Question: I have 2 table(s) which table name is cats and products.
and I wish to join both of them and the result shown as below:
by the way the SQL I code it is
'''
SELECT *
FROM 'cats' c join products p ON p.cat_id=c.id
where c.cat_name = 'FFVII'
'''
cat and products join table answer

So, here's the problem. I want the Id to show is with red color not the orange color. Is that anyway to solve this issue? Please check the image below and I will appreciate your solution. Thanks...
<URL>
Here the function I put on the controller page
'''
public function proCat(Request $request){
$cat = $request->cat;
$data= DB::table('products')->join('cats','cats.id','products.cat_id')
->where('cats.cat_name',$cat)->get();
dd($data);
return view('front.products',[
'data' => $data , 'catByUser' => $cat
]);
}
'''
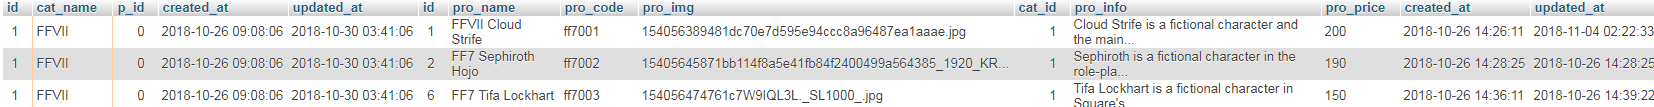
Answer: If you don't need any fields from a table, what you can do is, mention what are the fields required in the SQL query.
So, instead of SELECT * , you have to mention fields like this,
'''
SELECT cat_name,
p_id,
created_at,
updated_at
FROM cats c
JOIN products p
ON p.cat_id = c.id
WHERE c.cat_name = 'FFVII'
'''
In your controller, You can get the result with the code below.
'''
$result = DB::table('cats')
->join('products', 'products.cat_id', '=', 'cats_id')
->select('cats.cat_name', 'cats.p_id', 'cats.created_at', 'cats.updated_at', 'products.*')
->where('cats.cat_name', '=', 'FFVII')
->get();
'''